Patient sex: M
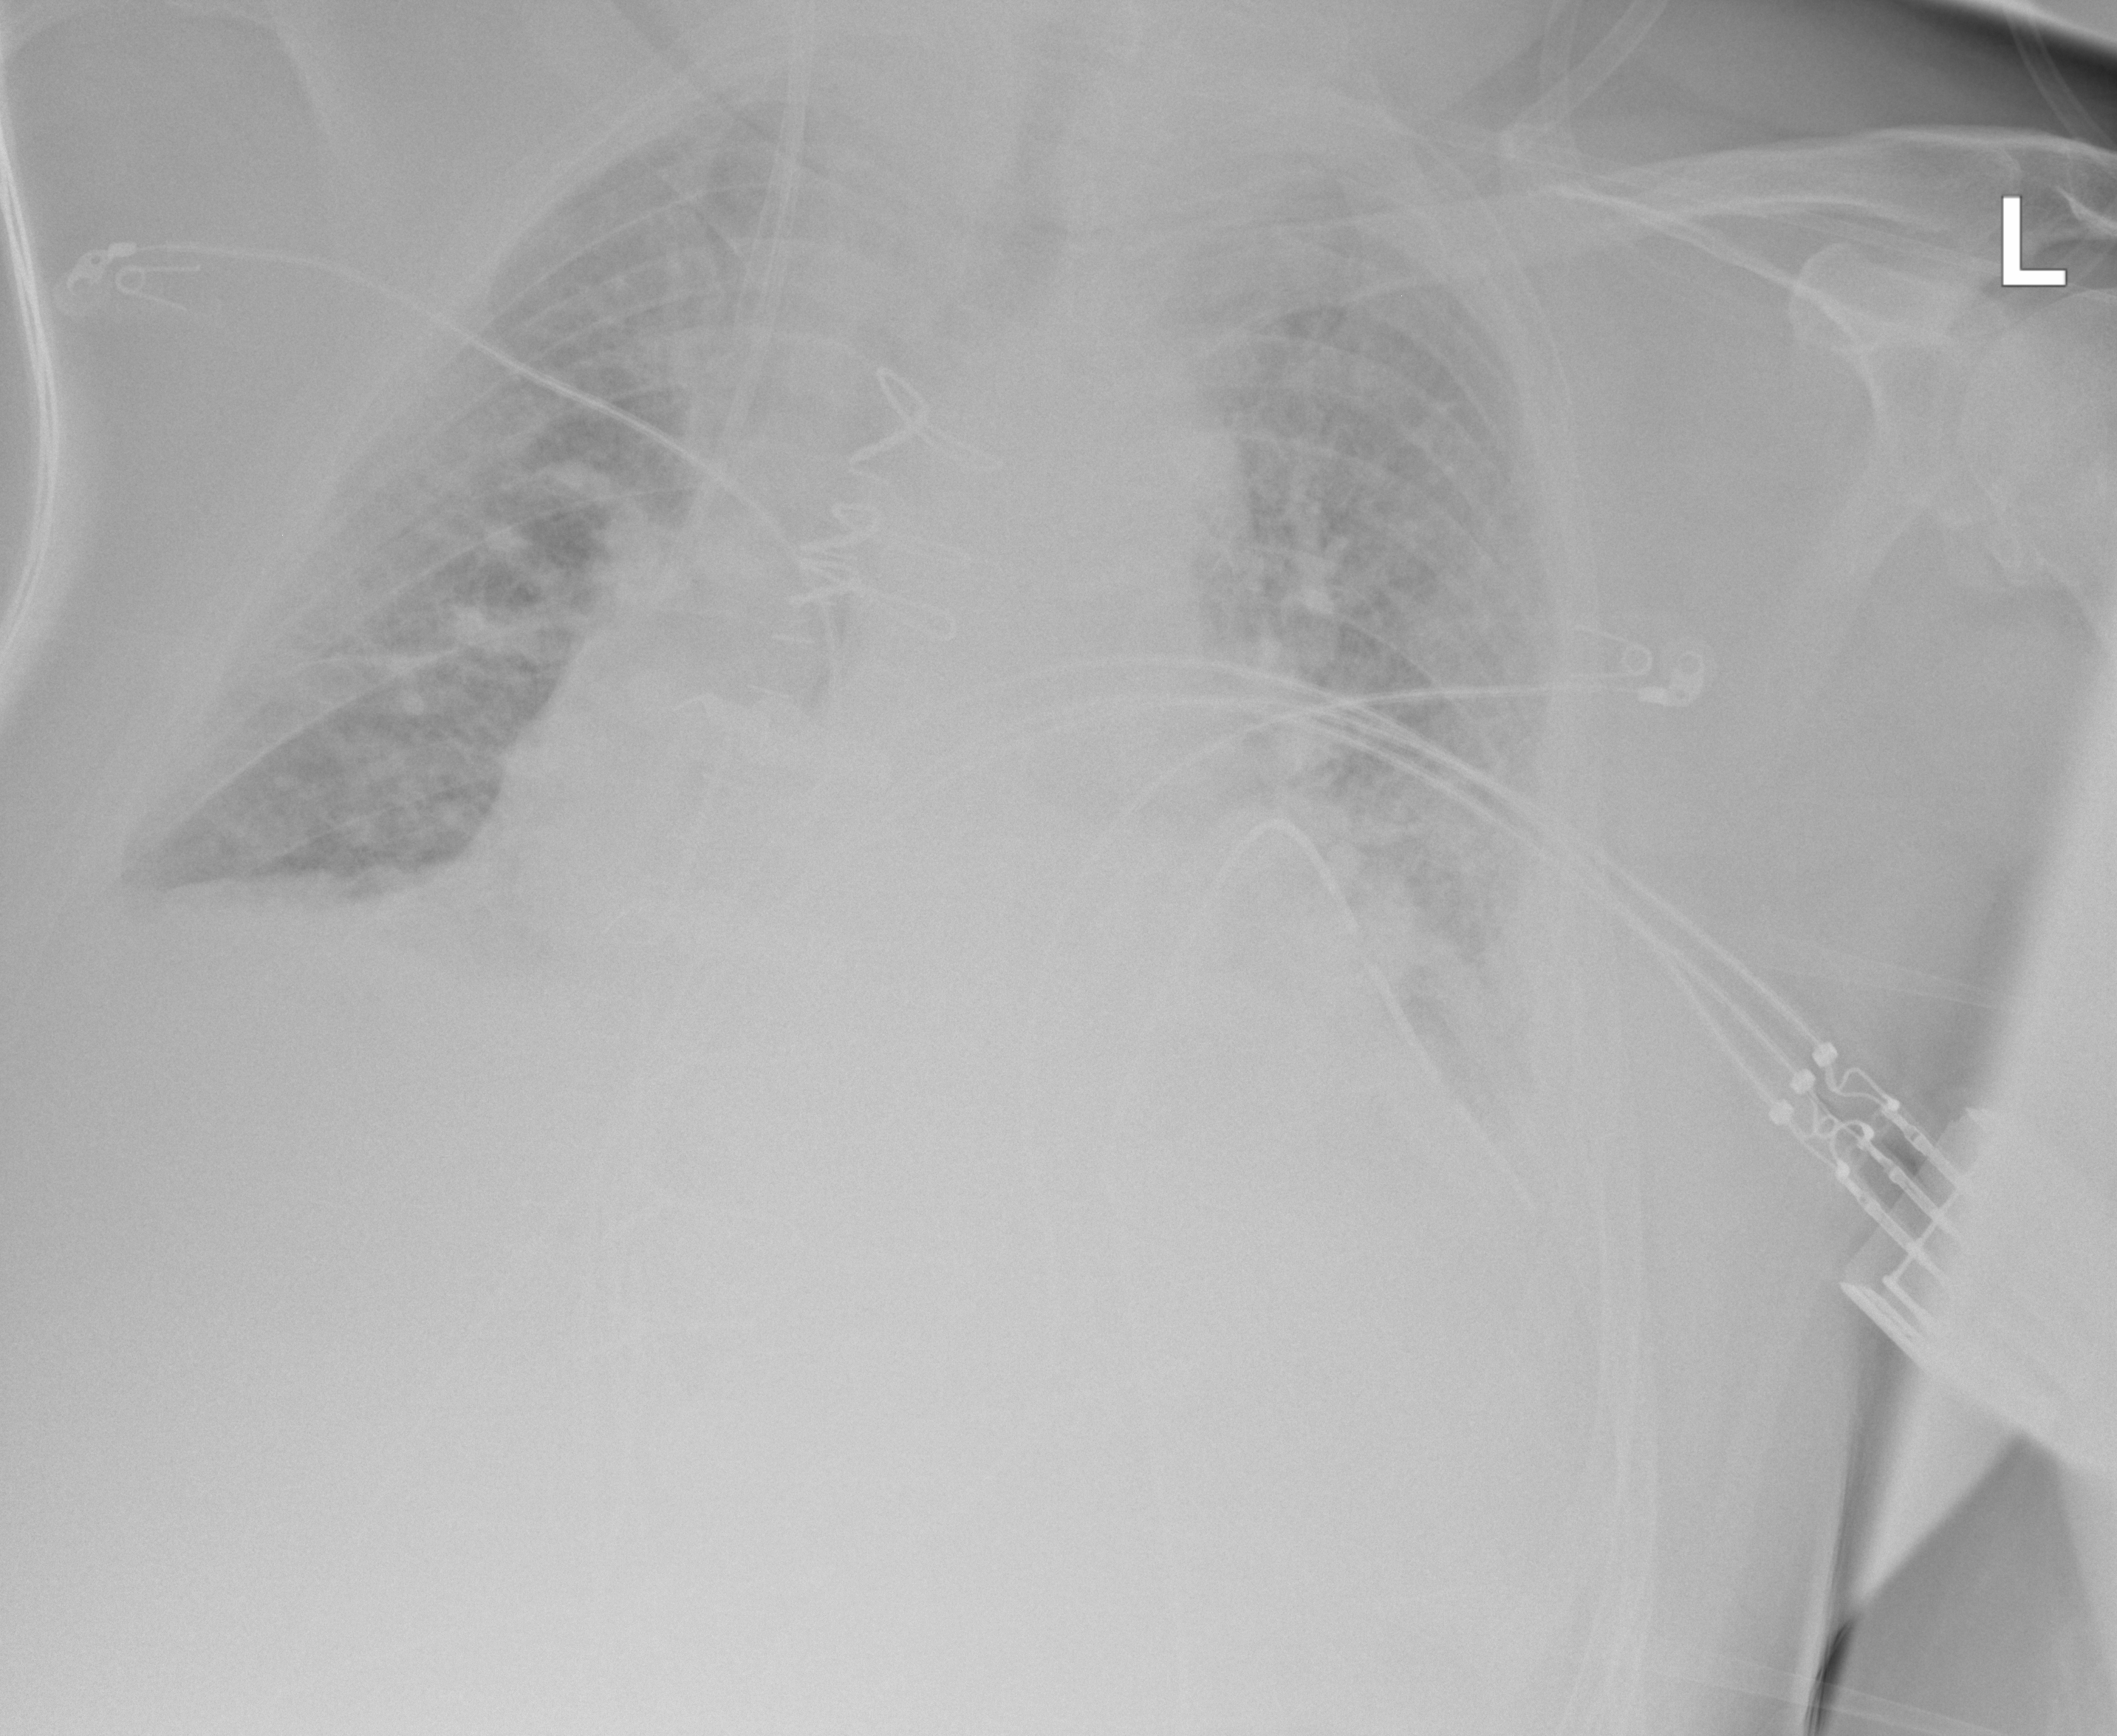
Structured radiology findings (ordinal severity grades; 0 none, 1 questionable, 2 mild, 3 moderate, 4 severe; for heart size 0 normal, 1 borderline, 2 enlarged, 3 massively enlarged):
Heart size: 2
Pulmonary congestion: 2
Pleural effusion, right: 2
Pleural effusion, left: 2
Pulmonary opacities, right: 2
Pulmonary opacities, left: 2
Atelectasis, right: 2
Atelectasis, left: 2